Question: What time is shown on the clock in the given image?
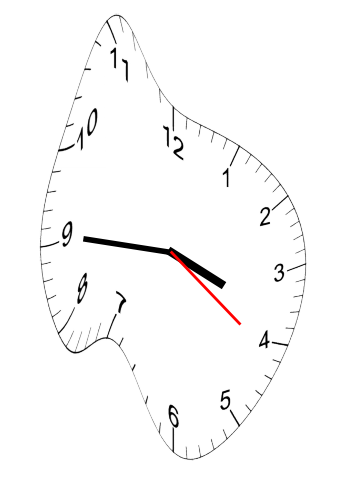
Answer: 03:45:21